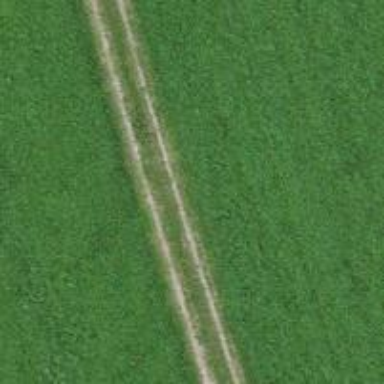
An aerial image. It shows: Track with earth surface of grade 4.